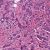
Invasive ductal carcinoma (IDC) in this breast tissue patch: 1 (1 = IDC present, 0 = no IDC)